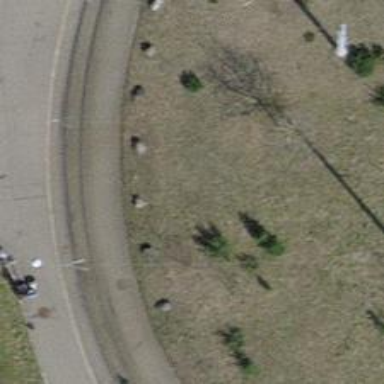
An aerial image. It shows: Block barrier.